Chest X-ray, PA view. Patient: 65 years old, sex F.
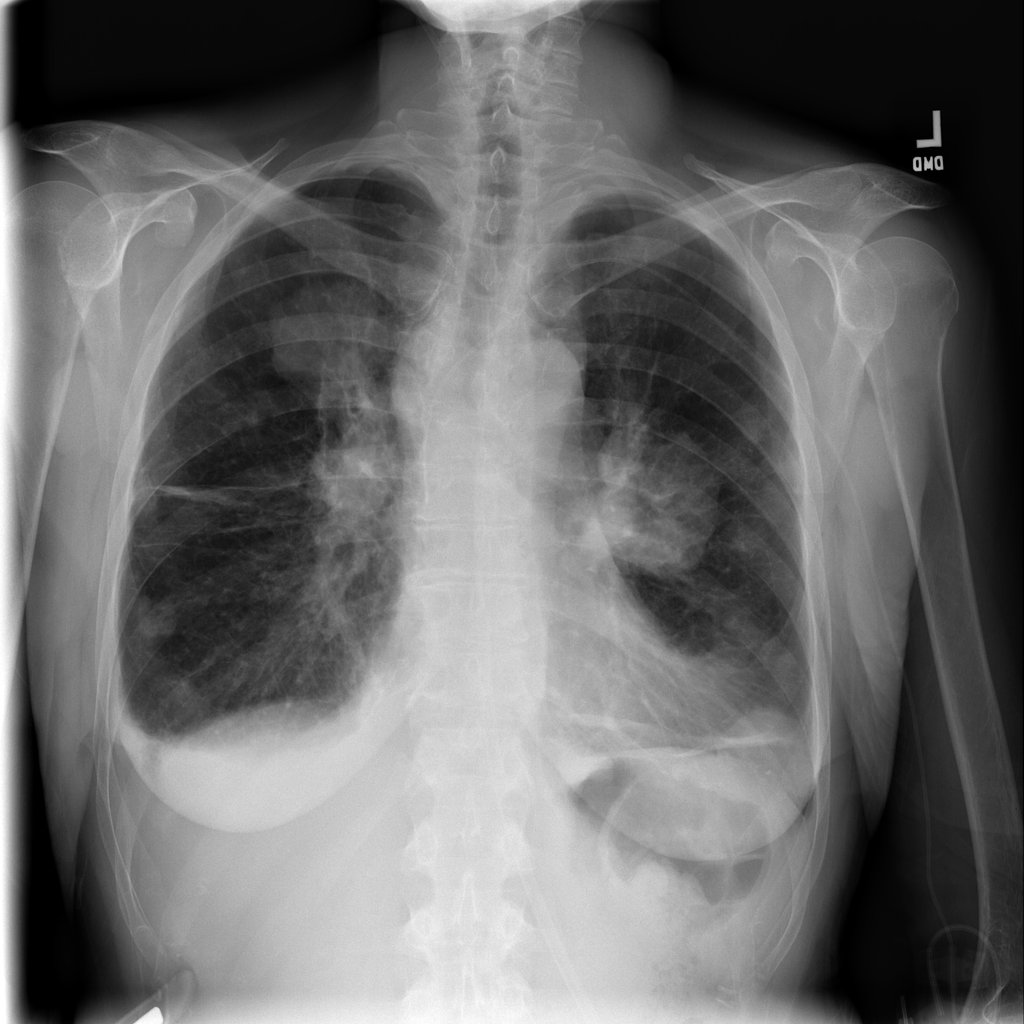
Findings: Atelectasis, Infiltration, Mass